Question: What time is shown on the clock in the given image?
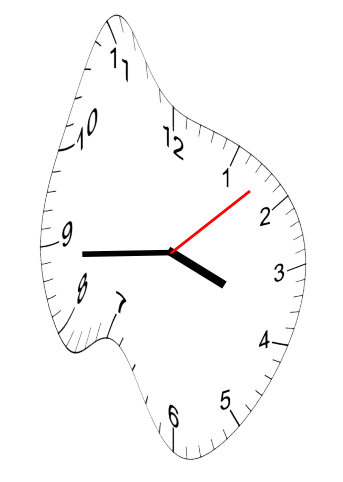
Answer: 03:44:08